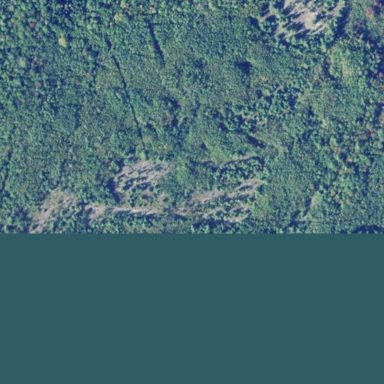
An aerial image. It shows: Detached parcel of nature reserve with forest preserve protection title.